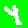
Digit: 4